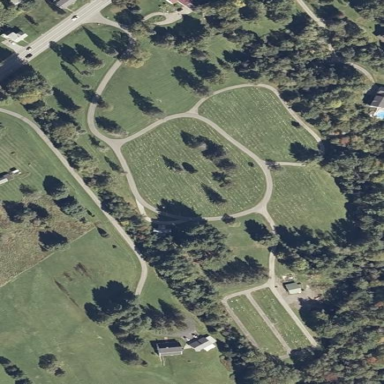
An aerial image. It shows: Cemetery.